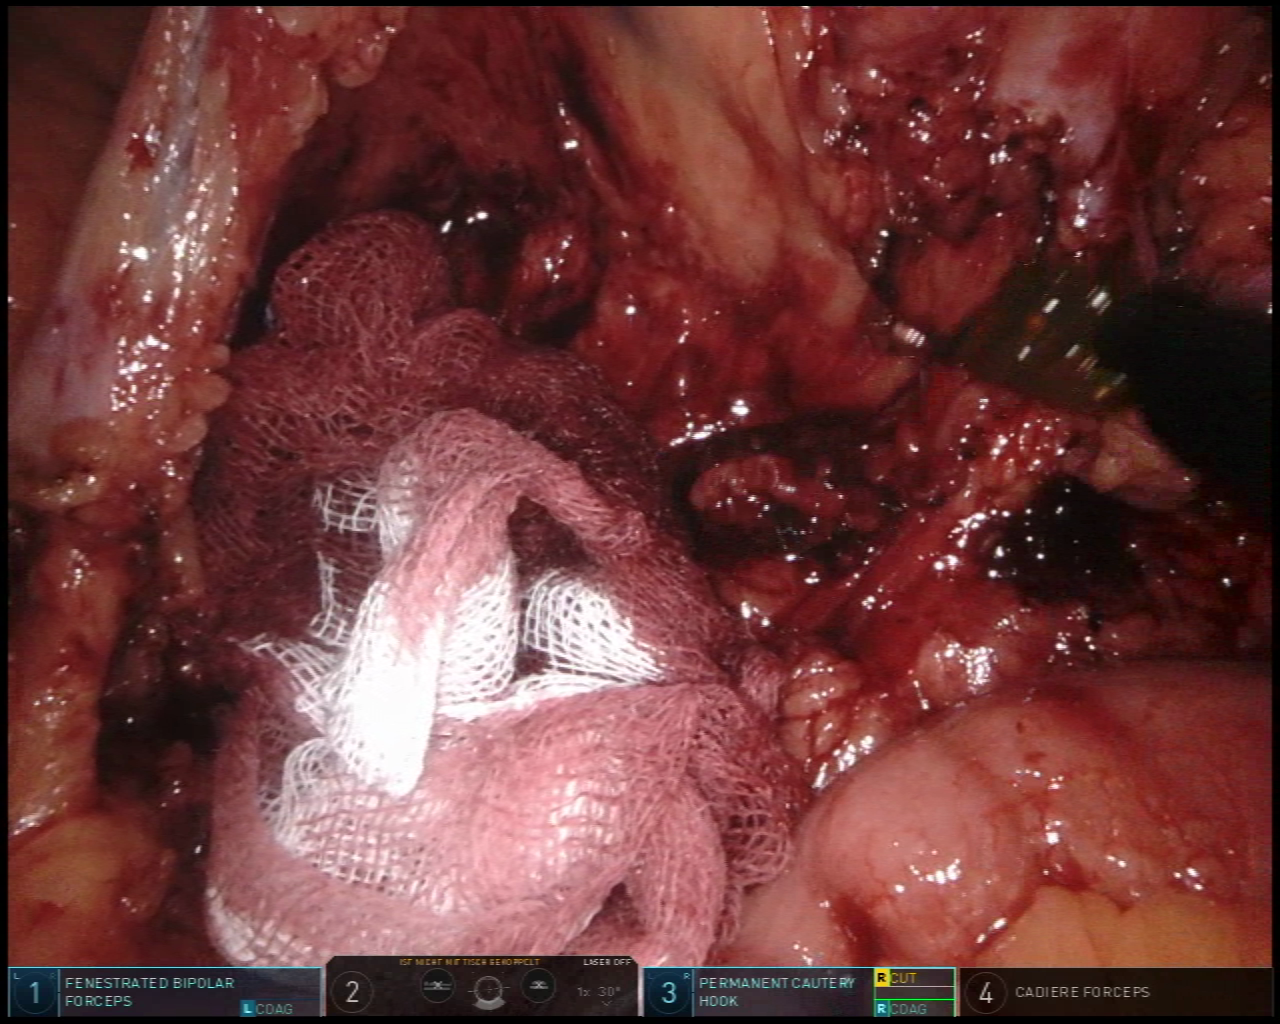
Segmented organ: intestinal_veins
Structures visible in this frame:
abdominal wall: no
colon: no
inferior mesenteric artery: no
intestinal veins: yes
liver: no
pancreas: no
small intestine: yes
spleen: no
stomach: no
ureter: no
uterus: no
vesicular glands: no